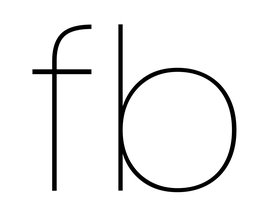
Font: Poppins-Thin